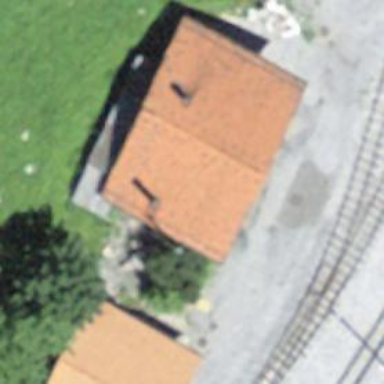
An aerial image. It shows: Railway halt.